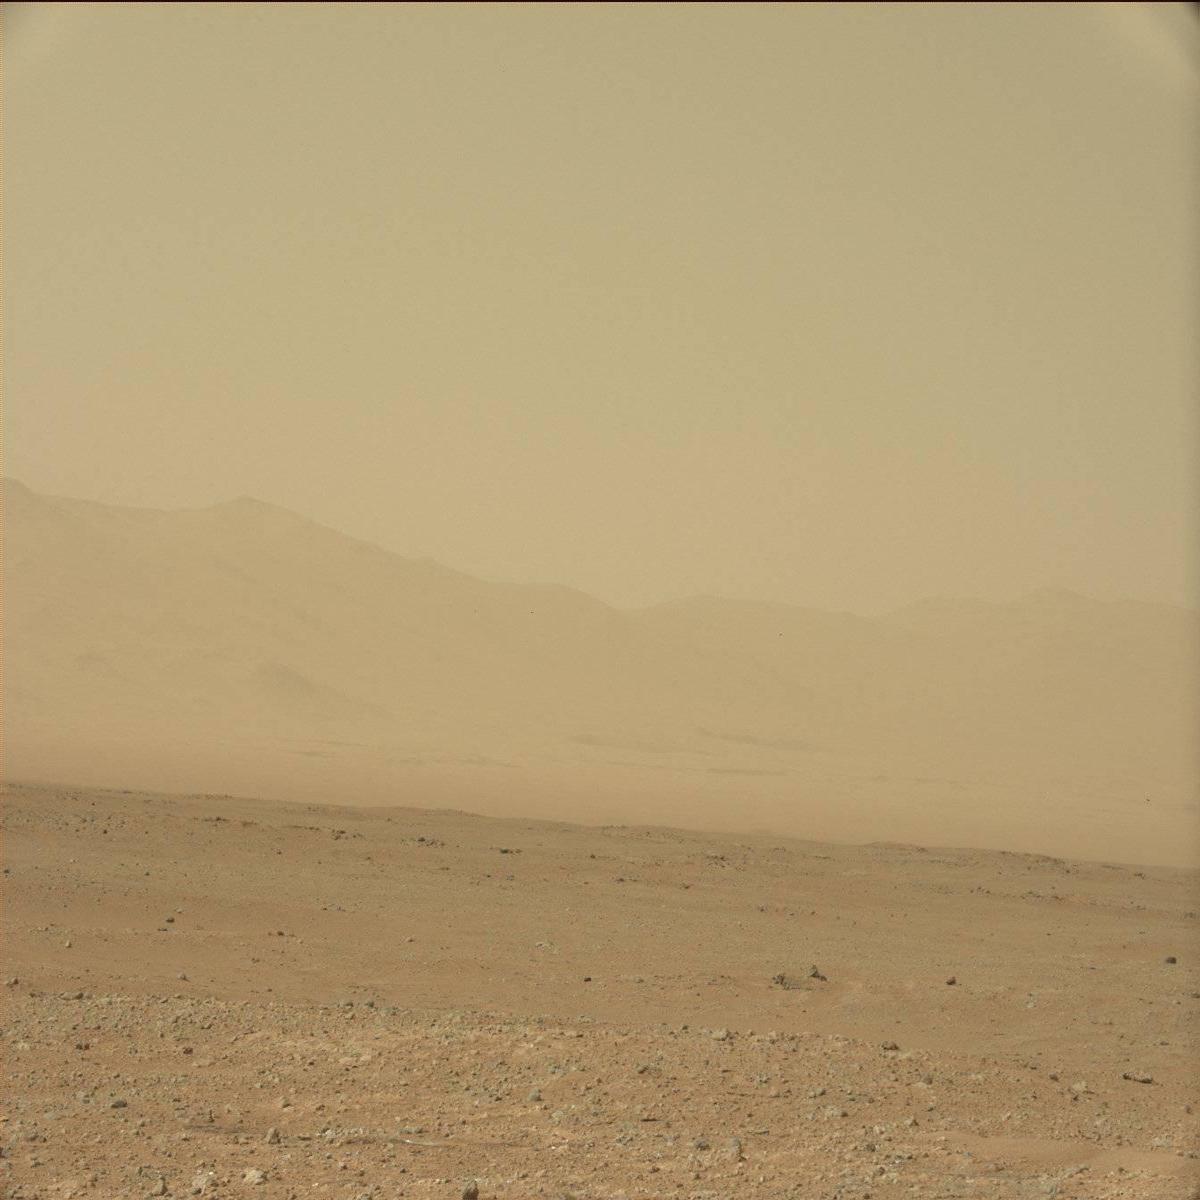
Terrain classes present: Bedrock, Ridge, Sand / Soil, Sky